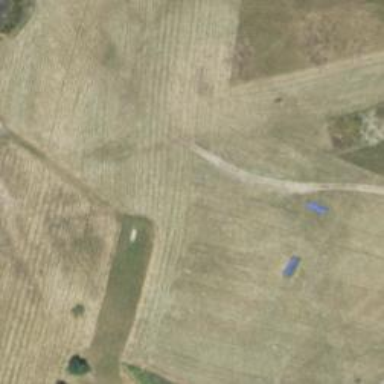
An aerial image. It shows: Disc golf tee.